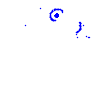
Particle: pion